Field crop: tomato
Growth stage: 2
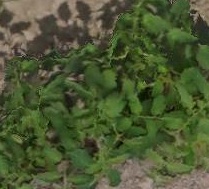
Species: tomato